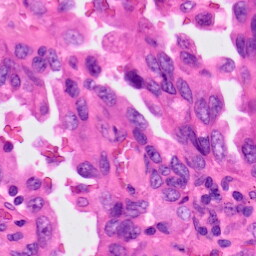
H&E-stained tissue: Lung